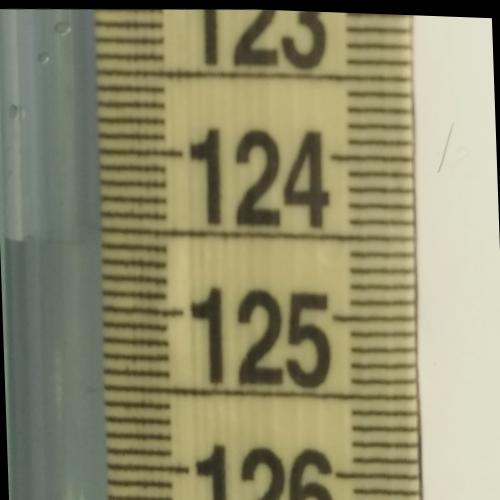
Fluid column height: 124.6 cm